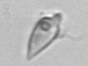
Label: Oxytoxum